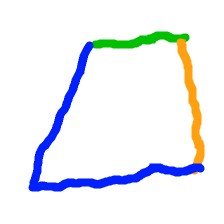
Shape: trapezoid